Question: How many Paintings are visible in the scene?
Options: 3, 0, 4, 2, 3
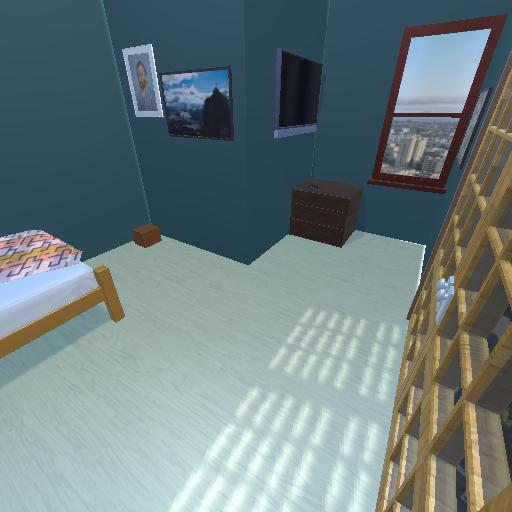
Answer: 3